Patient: sex F, age 61
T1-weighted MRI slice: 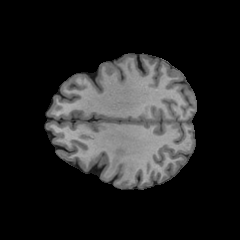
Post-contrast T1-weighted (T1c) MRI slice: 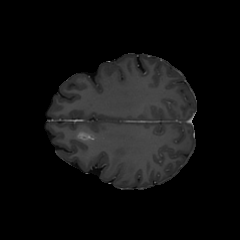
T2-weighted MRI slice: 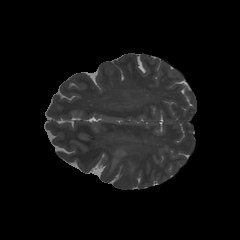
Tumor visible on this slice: yes
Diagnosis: Glioblastoma, IDH-wildtype
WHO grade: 4